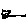
Label: cat